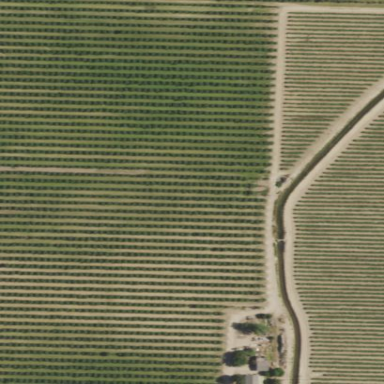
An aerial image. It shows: Beautiful vineyard in the countryside.